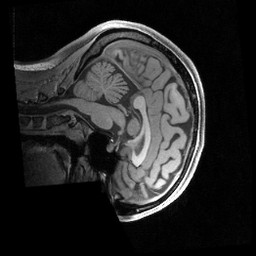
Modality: T1w
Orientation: sagittal
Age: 19
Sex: female
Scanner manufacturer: siemens
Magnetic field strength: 3 T
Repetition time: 2.4 s
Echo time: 0.00231 s